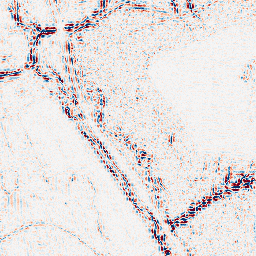
Category: wavelet
Decomposition family: wavelet_biorthogonal
Decomposition parameters: wavelet: bior4.4
level: 2
Upsampling method: sinc_hamming
Upsampling parameters: scale: 2
kernel_size: 16
Upsampling scale: 2